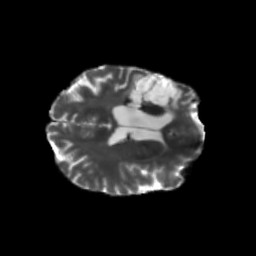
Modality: T2w
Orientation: axial
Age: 53
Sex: female
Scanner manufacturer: siemens
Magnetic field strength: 3 T
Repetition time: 5.25 s
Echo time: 0.08 s